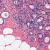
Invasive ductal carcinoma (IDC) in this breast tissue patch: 0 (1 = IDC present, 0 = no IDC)